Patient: sex M, age 79
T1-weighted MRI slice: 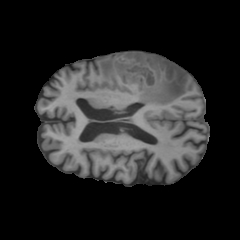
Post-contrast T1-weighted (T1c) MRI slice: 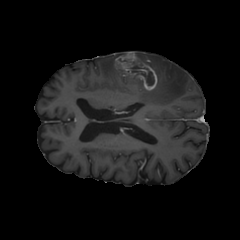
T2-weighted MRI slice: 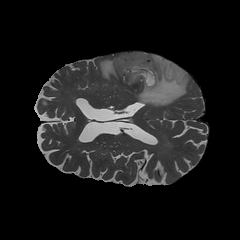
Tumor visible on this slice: yes
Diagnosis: Glioblastoma, IDH-wildtype
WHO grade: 4